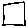
Label: square